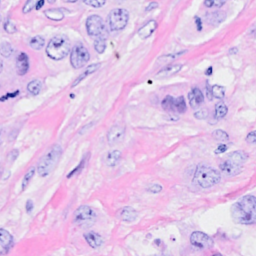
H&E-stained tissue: Breast